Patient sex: M
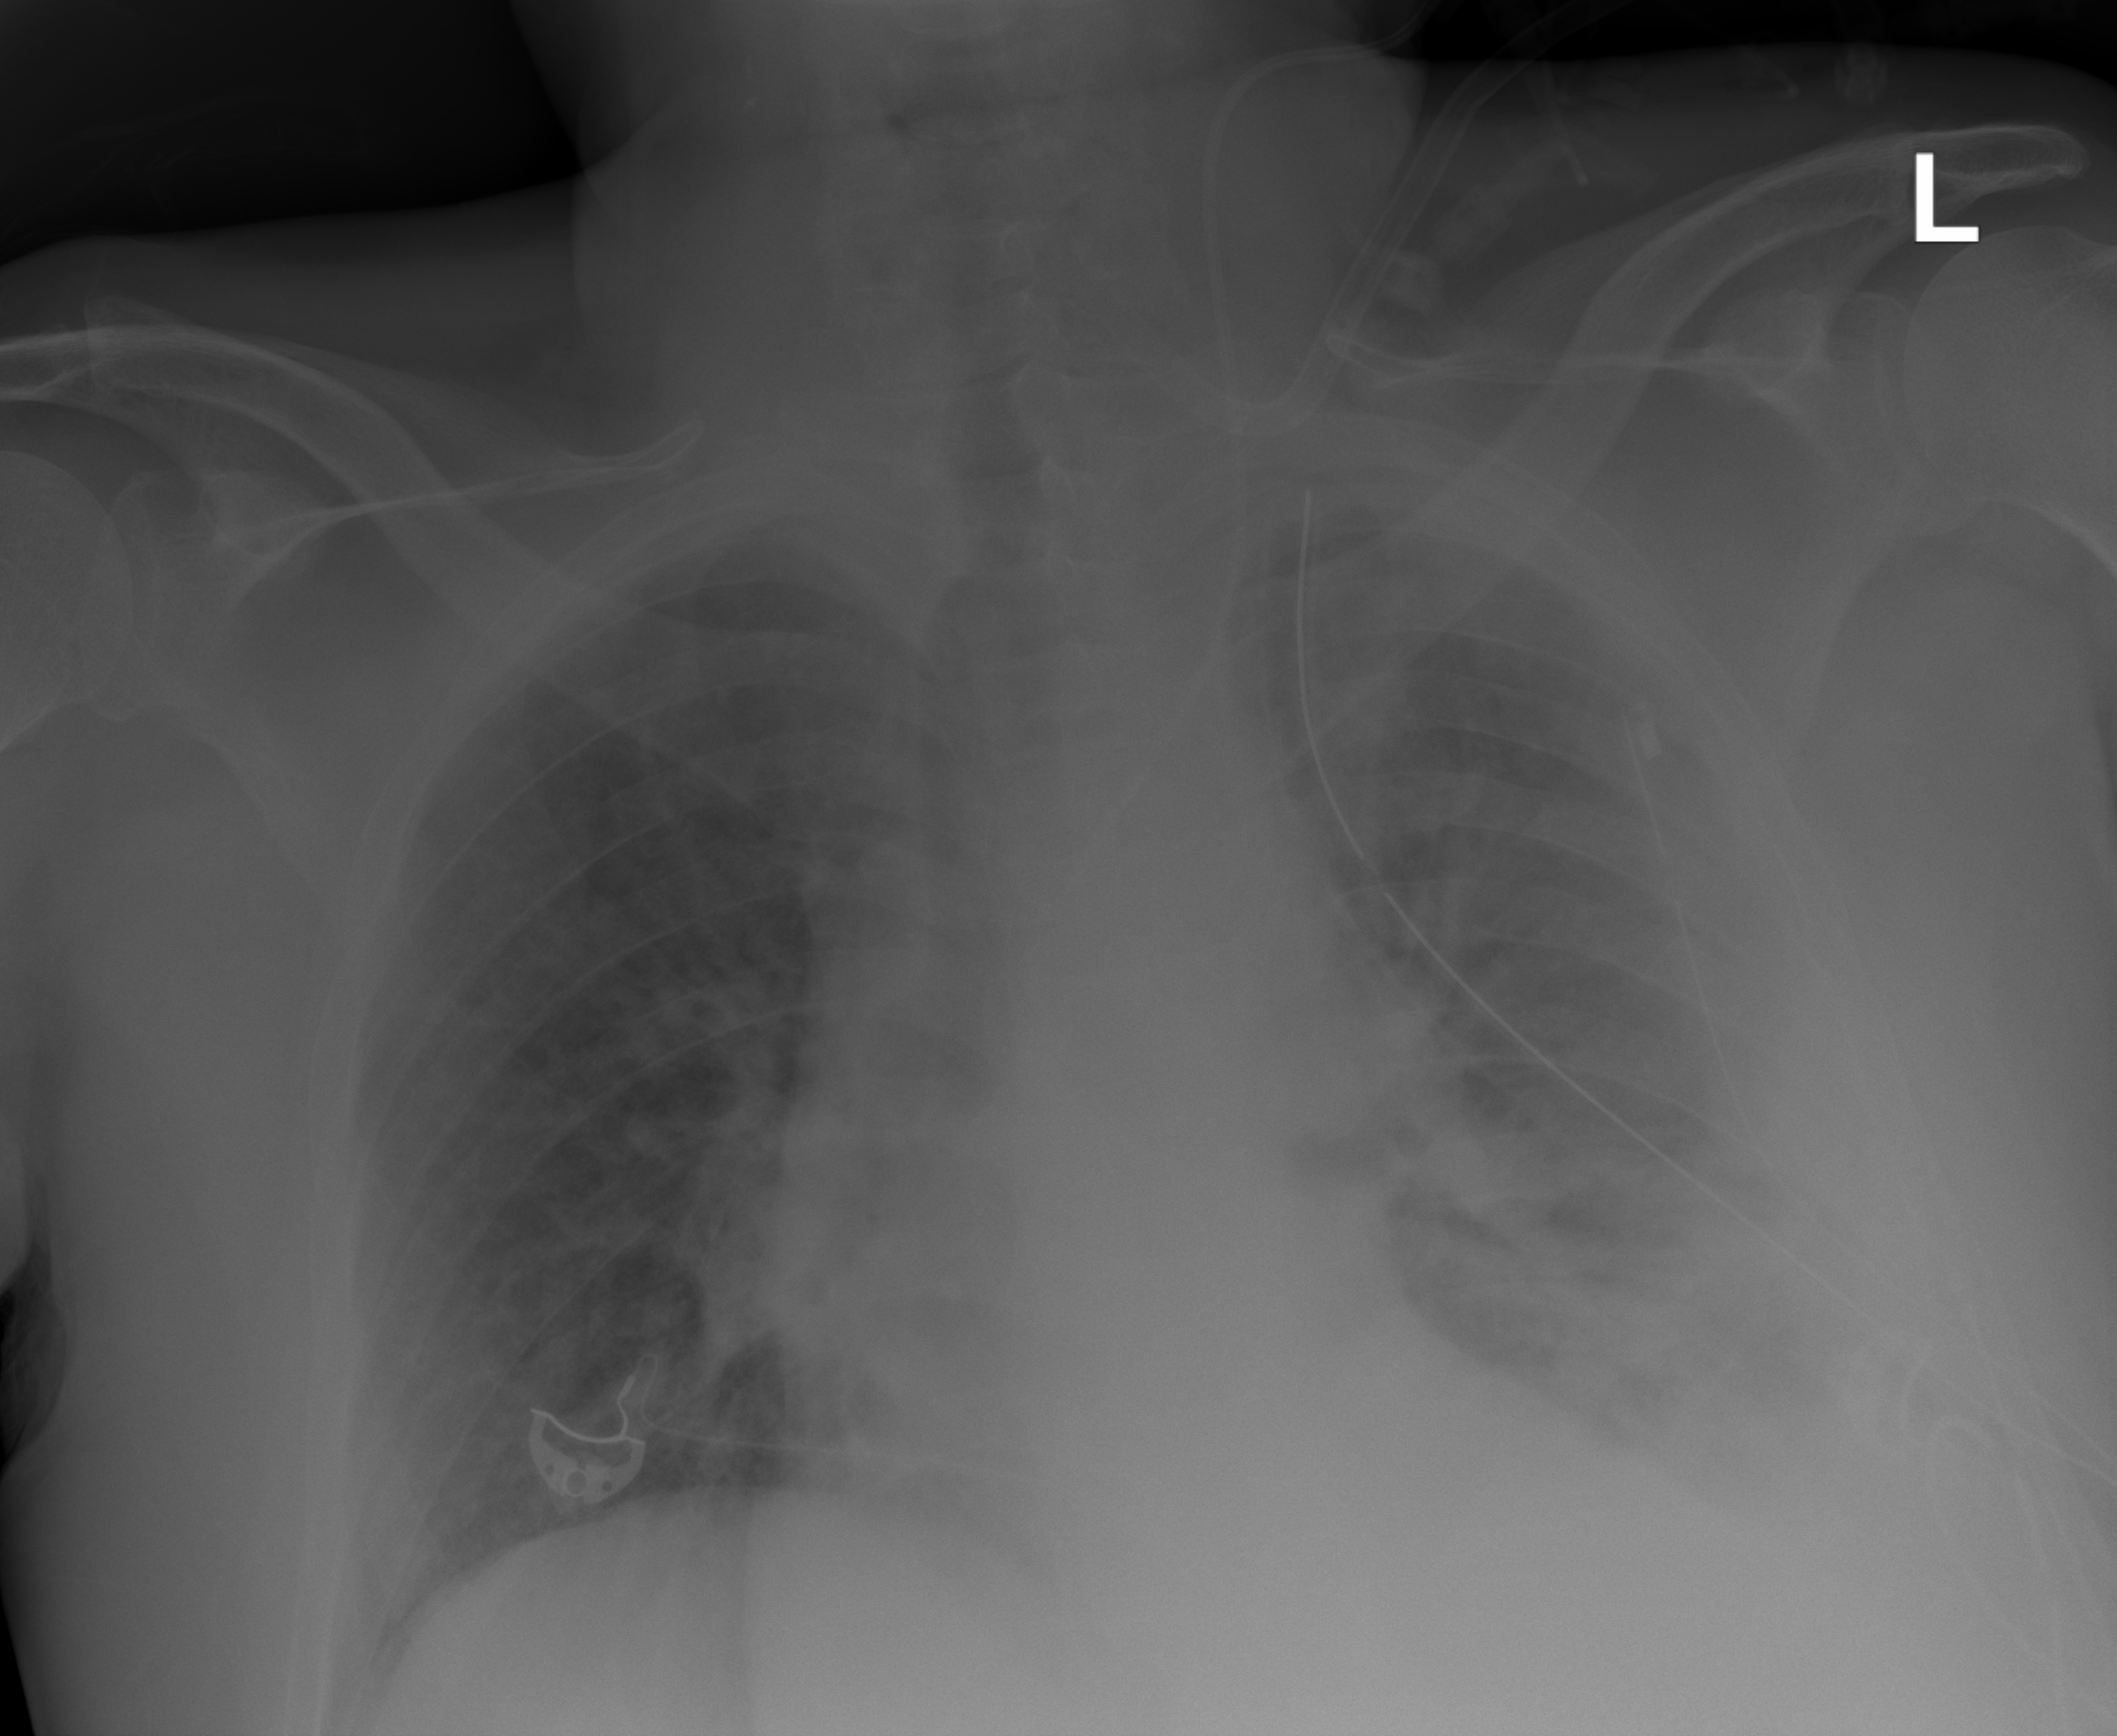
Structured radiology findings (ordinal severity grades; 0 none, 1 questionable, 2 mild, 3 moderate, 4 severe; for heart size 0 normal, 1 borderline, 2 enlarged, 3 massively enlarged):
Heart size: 2
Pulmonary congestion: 3
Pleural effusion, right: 0
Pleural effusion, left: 3
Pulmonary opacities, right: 0
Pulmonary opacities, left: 2
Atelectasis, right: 2
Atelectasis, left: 3